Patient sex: F
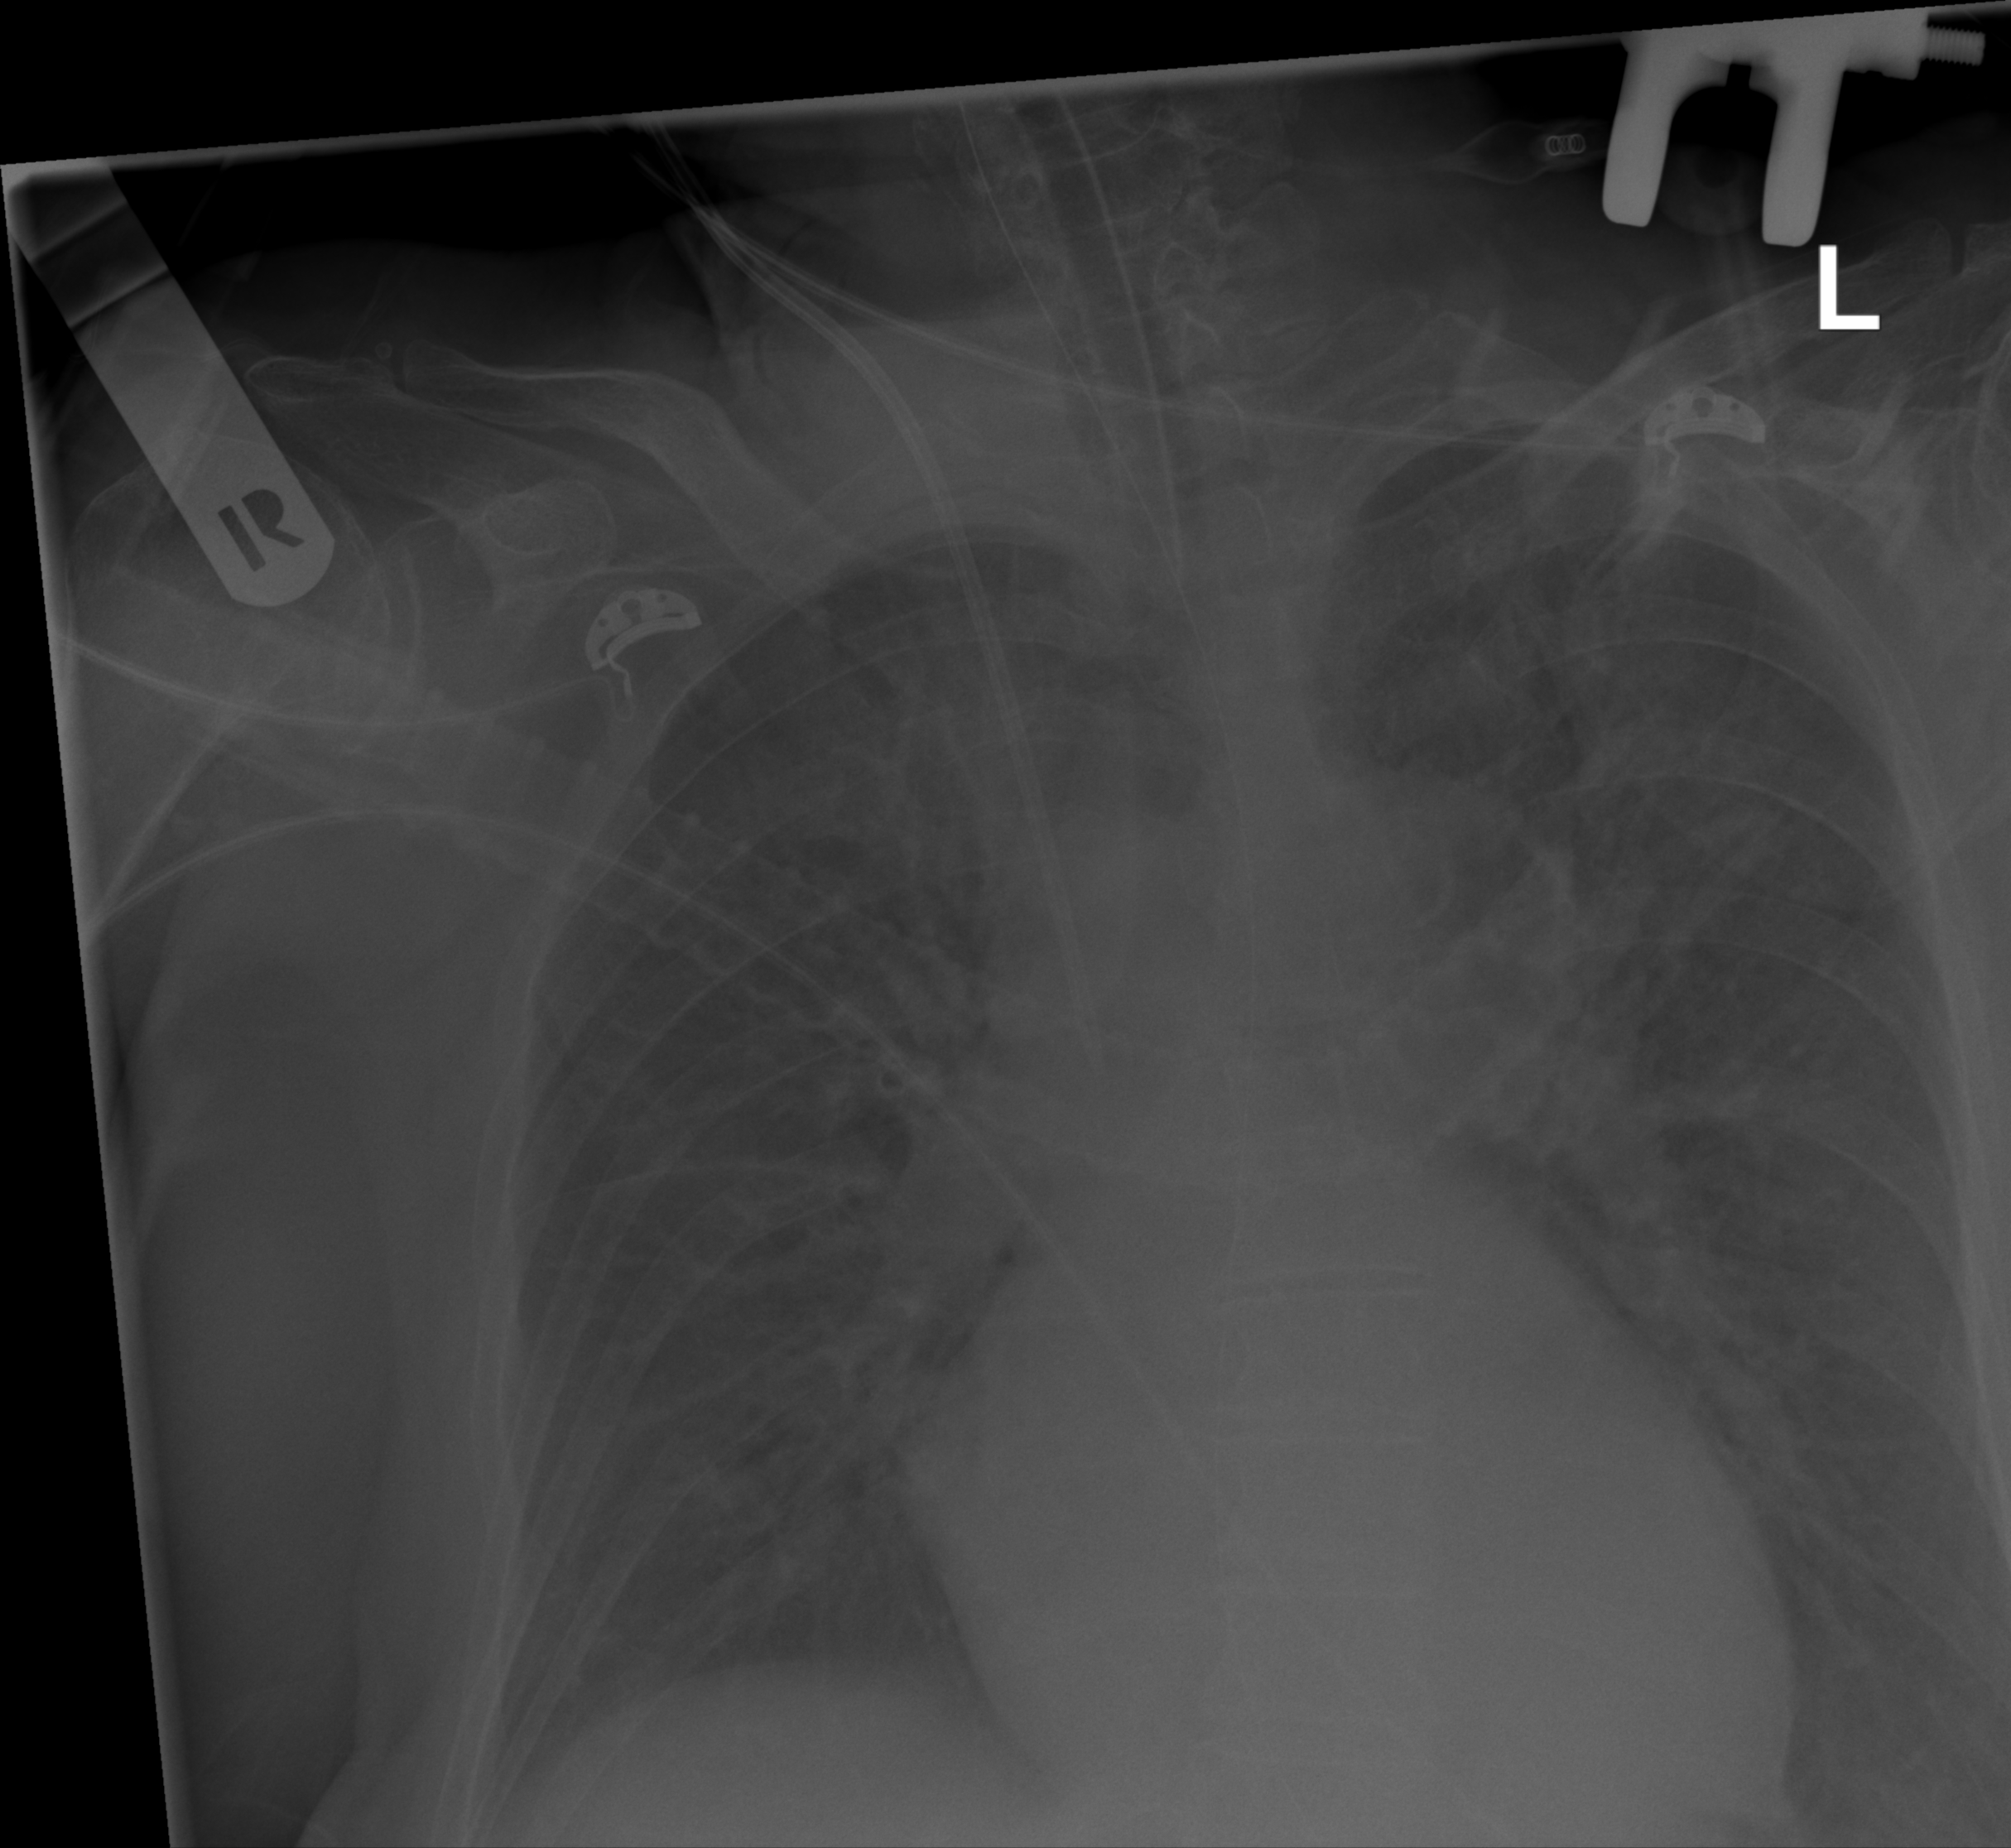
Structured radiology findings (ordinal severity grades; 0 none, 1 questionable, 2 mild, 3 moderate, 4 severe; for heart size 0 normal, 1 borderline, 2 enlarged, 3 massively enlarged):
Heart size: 2
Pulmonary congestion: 2
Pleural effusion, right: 2
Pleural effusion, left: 2
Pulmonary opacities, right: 2
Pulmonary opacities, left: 2
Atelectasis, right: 1
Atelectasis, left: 0